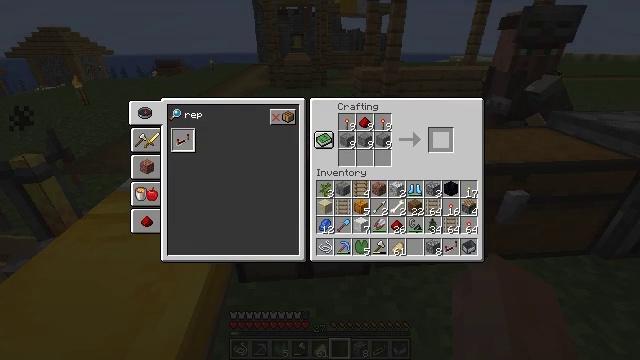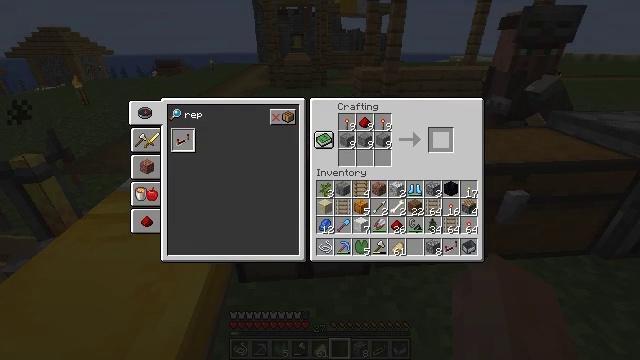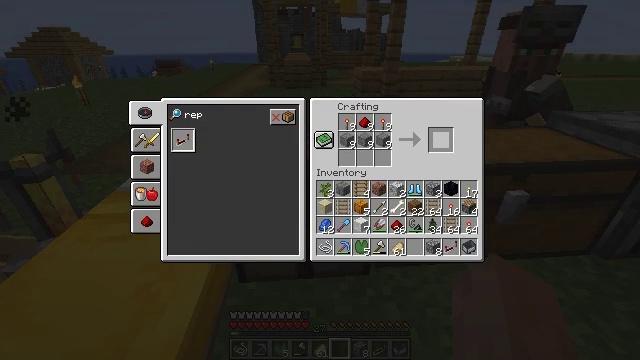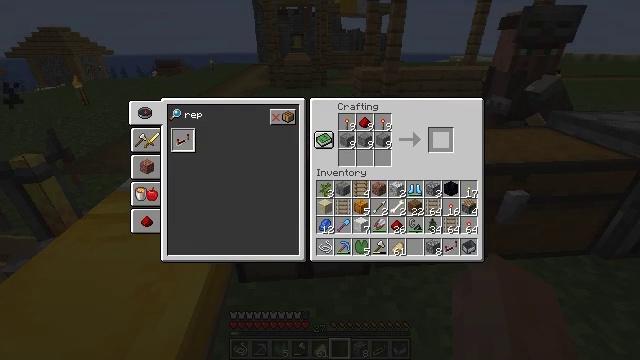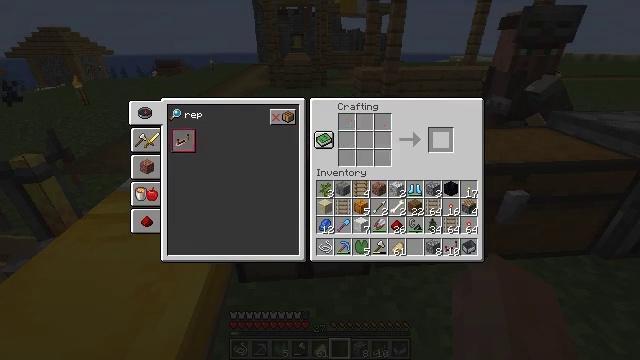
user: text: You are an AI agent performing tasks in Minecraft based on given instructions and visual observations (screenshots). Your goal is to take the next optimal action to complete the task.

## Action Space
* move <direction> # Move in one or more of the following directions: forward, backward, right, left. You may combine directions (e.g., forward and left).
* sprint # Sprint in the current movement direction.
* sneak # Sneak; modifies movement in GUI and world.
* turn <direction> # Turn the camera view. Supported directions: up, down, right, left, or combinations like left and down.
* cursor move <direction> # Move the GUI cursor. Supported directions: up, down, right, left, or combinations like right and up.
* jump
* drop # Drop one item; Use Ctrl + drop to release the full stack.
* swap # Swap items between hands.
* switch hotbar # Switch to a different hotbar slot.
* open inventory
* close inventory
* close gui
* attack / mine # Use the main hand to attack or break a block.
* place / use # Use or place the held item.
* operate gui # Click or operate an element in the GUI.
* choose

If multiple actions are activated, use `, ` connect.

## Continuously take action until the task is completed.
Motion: motion action
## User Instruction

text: Use the crafting table to craft a repeater.
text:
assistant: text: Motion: sneak, operate gui
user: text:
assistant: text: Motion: sneak
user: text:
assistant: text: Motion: sneak
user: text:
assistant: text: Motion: sneak
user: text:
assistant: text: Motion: sneak